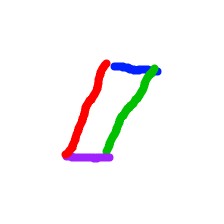
Shape: parallelogram